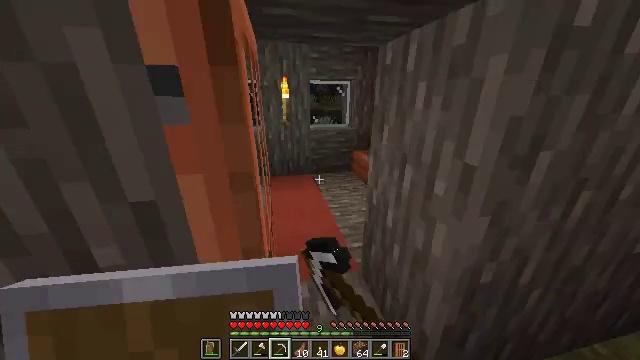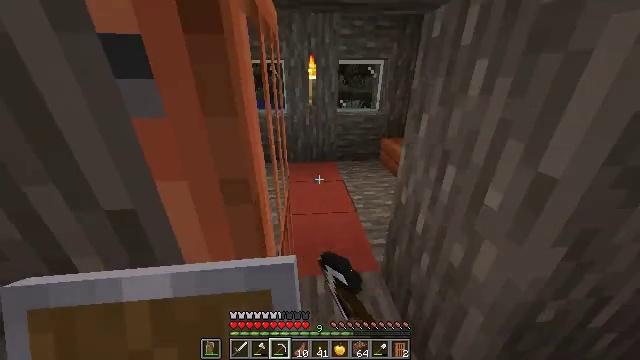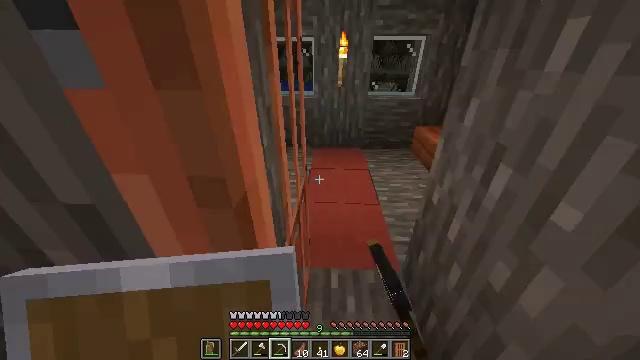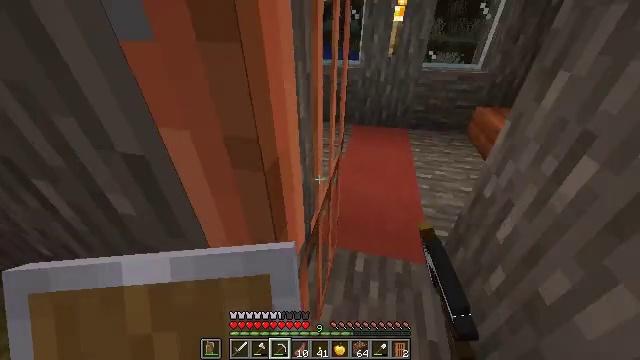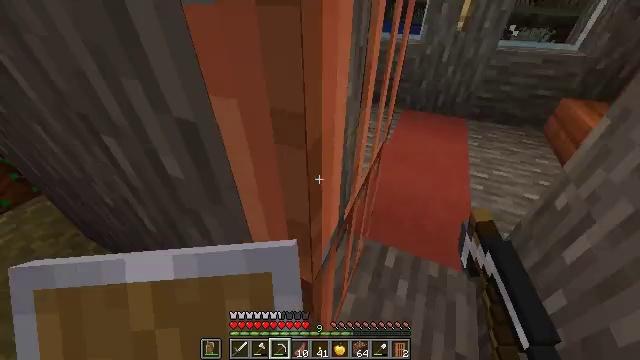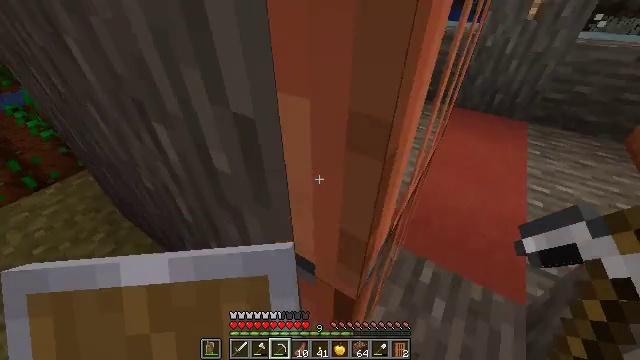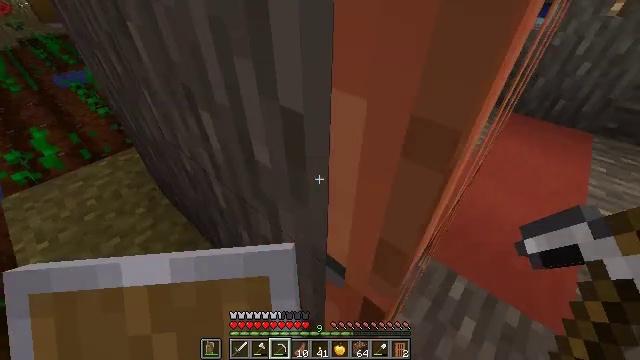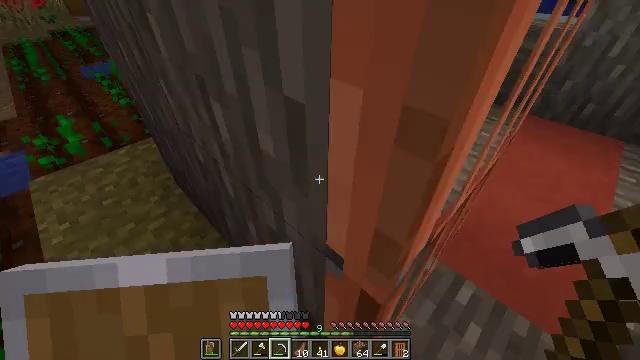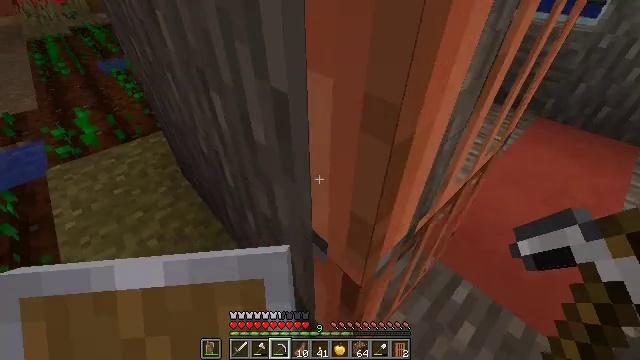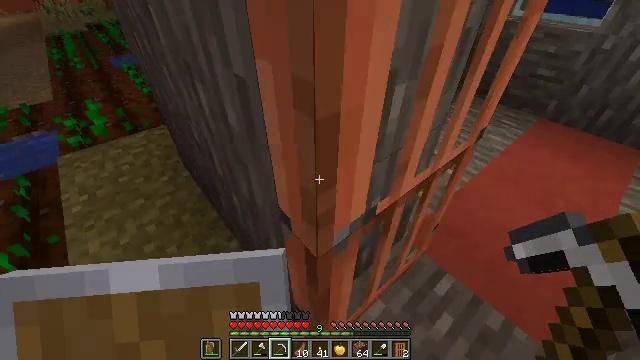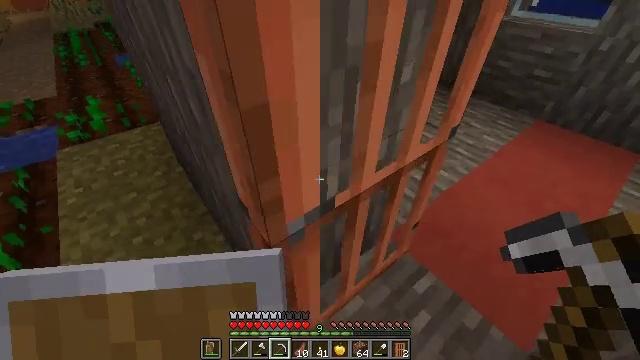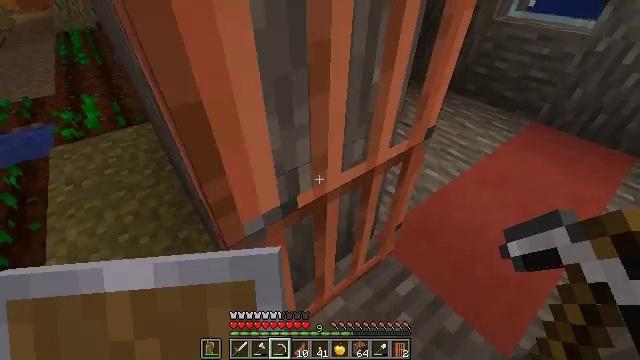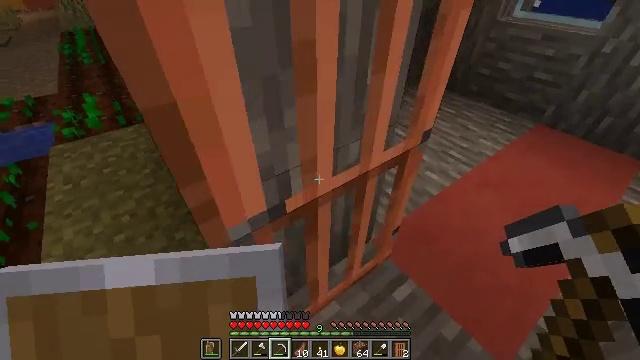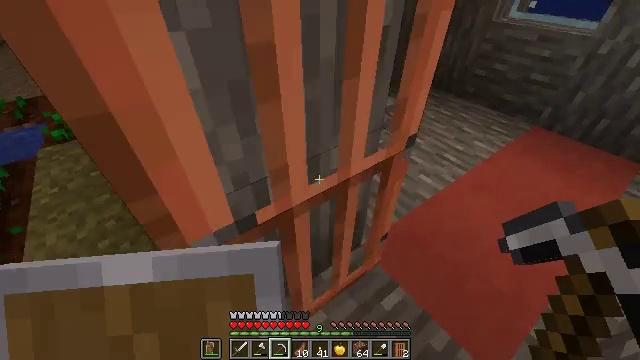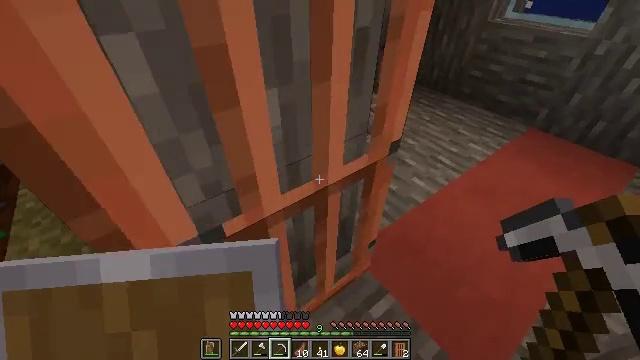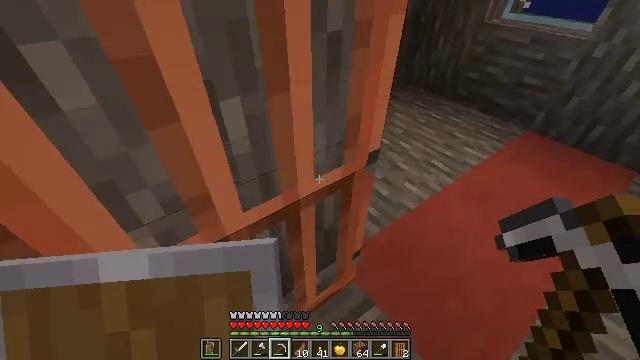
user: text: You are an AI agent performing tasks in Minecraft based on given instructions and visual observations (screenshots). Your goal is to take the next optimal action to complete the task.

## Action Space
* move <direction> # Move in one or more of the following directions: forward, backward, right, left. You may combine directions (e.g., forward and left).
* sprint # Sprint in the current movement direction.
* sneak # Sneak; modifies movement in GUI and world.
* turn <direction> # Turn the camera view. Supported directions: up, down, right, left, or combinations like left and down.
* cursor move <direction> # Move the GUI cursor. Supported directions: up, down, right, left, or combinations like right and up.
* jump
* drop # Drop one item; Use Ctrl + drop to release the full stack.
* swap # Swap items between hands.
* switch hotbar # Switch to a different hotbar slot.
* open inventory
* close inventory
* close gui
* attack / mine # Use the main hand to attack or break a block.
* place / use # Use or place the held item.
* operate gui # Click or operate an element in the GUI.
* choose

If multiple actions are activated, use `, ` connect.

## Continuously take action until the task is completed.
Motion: motion action
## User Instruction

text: Gather an orange bed for future use.
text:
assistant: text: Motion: move forward, turn left and down
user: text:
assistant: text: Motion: move forward, turn left and down
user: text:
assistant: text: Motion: move forward, turn left and down
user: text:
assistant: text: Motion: move forward, turn left and down
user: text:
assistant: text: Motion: move forward, turn left and down
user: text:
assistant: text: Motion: move right, turn left and down
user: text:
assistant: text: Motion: move right, turn left
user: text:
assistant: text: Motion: move right, turn left
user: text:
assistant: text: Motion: move right, turn left
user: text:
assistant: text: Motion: move right, turn left
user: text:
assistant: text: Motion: no_op
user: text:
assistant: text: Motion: no_op
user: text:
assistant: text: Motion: move right
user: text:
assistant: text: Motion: move right
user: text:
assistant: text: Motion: move right
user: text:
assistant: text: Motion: move right
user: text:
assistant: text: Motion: move right
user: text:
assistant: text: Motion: move right
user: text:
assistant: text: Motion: no_op
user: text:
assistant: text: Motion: no_op
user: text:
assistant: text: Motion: no_op
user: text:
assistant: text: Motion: no_op
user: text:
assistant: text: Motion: no_op
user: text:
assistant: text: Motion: no_op
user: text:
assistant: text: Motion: turn right and up
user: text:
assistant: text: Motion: turn right and up
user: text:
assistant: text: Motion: turn right and up
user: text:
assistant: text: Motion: turn right
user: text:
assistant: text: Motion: no_op
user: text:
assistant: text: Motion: no_op